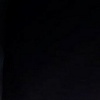
Label: space